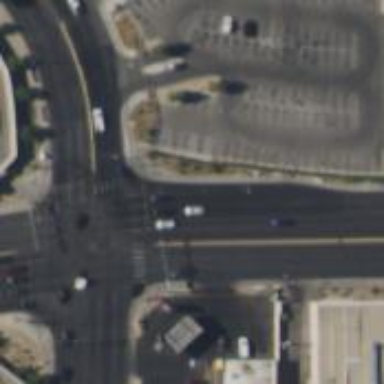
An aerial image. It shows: Solid stop line on the road.